Question: It's easy to explain with images, here is what I want: <URL>
But what I get when I put it into tag is like this:

My code:
'''
<div style="overflow: scroll; display: inline-block;">
<a class="lightview" title="image1" href="http://1.png" rel="lightbox">
<a class="lightview" title="image2" href="http://2.png" rel="lightbox">
<a class="lightview" title="image3" href="http://3.png" rel="lightbox">
</div>
'''
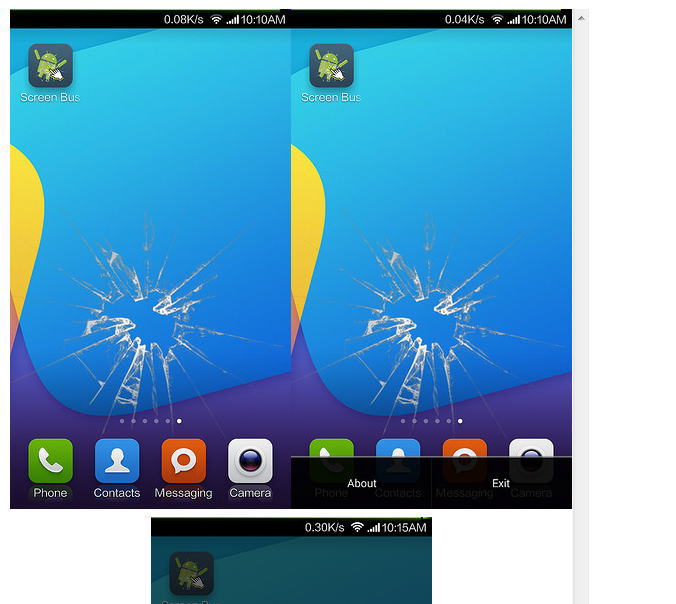
Answer: Specify that the text will never wrap:
'''
white-space: nowrap;
'''
<URL>